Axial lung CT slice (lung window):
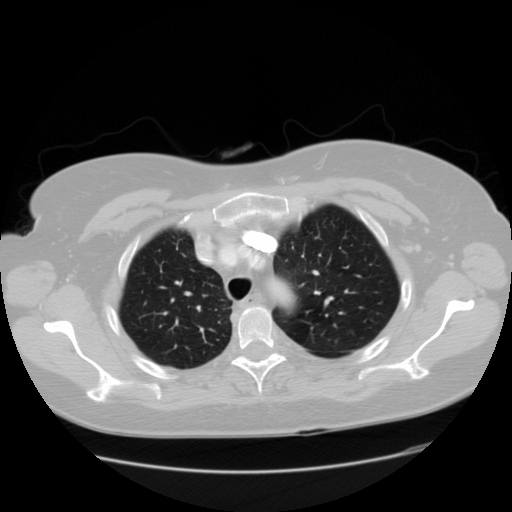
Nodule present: no